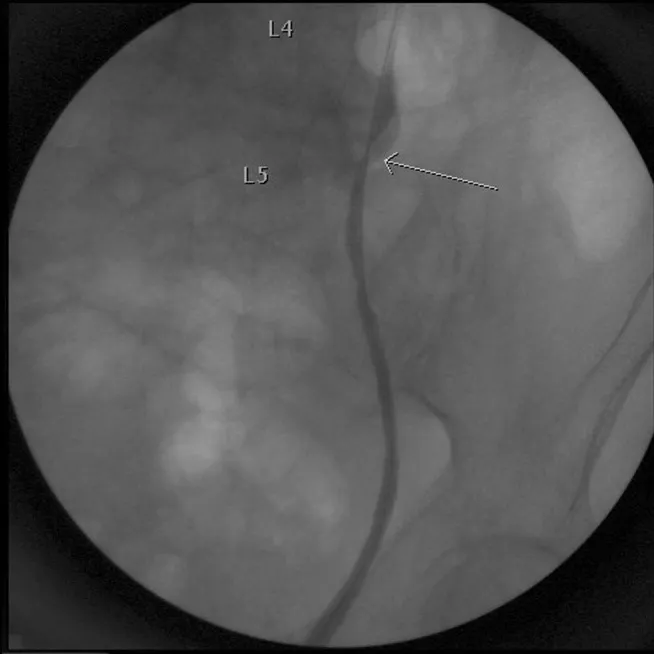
Retrograde pyelography showing ureteral stricture that has formed since initial intervention. Arrow demonstrates area of ureteral narrowing and stricture formation.
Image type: radiology (x_ray)